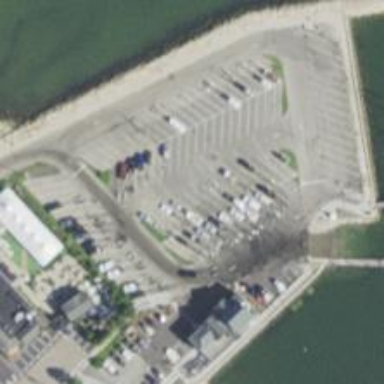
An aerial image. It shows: Parking area with surface.